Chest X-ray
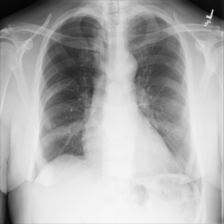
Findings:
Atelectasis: negative
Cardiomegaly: negative
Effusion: negative
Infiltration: negative
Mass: negative
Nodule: negative
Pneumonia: negative
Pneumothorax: negative
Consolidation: negative
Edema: negative
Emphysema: negative
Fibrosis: negative
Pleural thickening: negative
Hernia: negative